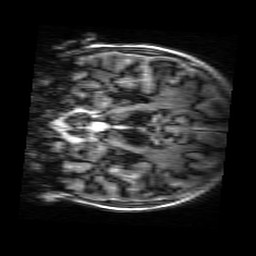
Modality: MP2RAGE
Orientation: coronal
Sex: male
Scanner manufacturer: siemens
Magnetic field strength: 3 T
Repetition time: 5 s
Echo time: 0.00368 s